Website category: jobs
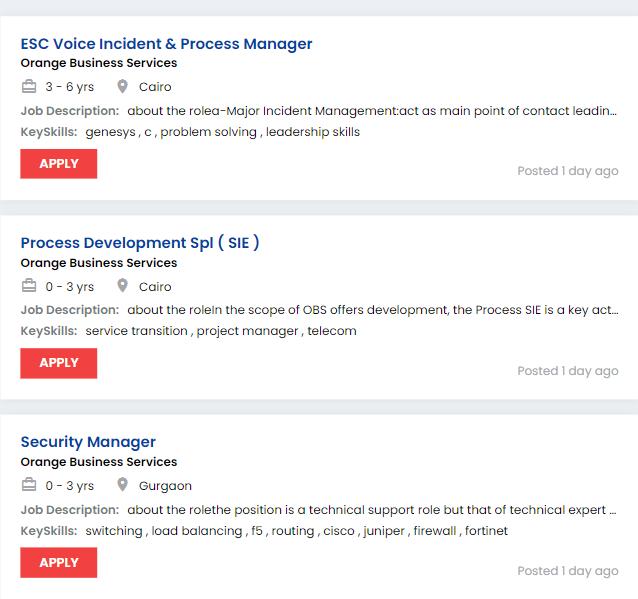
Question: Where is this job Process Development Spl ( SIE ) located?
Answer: Cairo

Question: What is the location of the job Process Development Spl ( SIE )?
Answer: Cairo

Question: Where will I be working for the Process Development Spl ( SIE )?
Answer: Cairo

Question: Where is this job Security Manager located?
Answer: Gurgaon

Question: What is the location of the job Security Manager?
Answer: Gurgaon

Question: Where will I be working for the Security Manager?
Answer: Gurgaon

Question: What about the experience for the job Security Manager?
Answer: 0 - 3 yrs

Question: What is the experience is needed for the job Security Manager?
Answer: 0 - 3 yrs

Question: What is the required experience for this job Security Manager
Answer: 0 - 3 yrs

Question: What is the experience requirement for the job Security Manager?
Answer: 0 - 3 yrs

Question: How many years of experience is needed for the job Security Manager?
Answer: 0 - 3 yrs

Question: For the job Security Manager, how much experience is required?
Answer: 0 - 3 yrs

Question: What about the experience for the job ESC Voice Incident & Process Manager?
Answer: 3 - 6 yrs

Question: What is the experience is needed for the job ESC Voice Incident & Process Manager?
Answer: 3 - 6 yrs

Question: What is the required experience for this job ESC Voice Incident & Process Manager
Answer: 3 - 6 yrs

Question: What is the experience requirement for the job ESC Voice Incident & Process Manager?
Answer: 3 - 6 yrs

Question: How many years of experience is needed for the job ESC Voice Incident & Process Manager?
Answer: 3 - 6 yrs

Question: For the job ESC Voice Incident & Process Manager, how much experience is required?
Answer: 3 - 6 yrs

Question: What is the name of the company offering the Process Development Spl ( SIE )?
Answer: Orange Business Services

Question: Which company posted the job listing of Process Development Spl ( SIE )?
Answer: Orange Business Services

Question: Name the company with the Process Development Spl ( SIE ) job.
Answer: Orange Business Services

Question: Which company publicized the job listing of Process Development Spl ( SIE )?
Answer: Orange Business Services

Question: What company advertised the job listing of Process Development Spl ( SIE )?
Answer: Orange Business Services

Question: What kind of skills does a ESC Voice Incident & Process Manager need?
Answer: genesys , c , problem solving , leadership skills

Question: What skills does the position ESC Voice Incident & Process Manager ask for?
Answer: genesys , c , problem solving , leadership skills

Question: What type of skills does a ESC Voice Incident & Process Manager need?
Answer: genesys , c , problem solving , leadership skills

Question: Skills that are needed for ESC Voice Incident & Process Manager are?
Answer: genesys , c , problem solving , leadership skills

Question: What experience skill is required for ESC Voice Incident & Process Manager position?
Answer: genesys , c , problem solving , leadership skills

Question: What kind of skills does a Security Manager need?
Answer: switching , load balancing , f5 , routing , cisco , juniper , firewall , fortinet

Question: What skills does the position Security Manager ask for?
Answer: switching , load balancing , f5 , routing , cisco , juniper , firewall , fortinet

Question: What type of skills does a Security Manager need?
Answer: switching , load balancing , f5 , routing , cisco , juniper , firewall , fortinet

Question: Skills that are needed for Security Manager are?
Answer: switching , load balancing , f5 , routing , cisco , juniper , firewall , fortinet

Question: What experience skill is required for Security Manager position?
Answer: switching , load balancing , f5 , routing , cisco , juniper , firewall , fortinet

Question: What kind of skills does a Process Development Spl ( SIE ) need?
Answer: service transition , project manager , telecom

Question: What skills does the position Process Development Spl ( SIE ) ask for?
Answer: service transition , project manager , telecom

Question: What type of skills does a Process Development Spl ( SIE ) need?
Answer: service transition , project manager , telecom

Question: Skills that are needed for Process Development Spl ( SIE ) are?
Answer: service transition , project manager , telecom

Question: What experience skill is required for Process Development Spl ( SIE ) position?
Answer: service transition , project manager , telecom